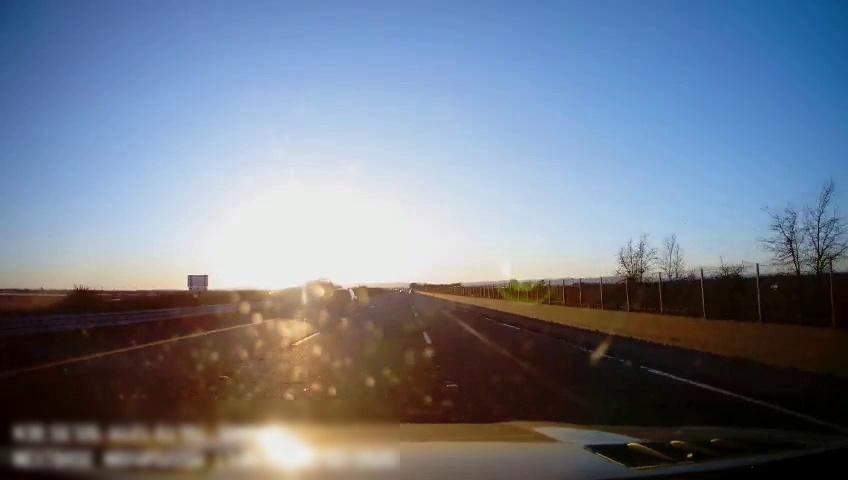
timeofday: Day
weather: Sunny
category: Drivable Space
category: Vehicles | SUV
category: Lanes | Alternate Lane
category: Lanes | Current Lane
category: Lanes | Current Lane
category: Lanes | Alternate Lane